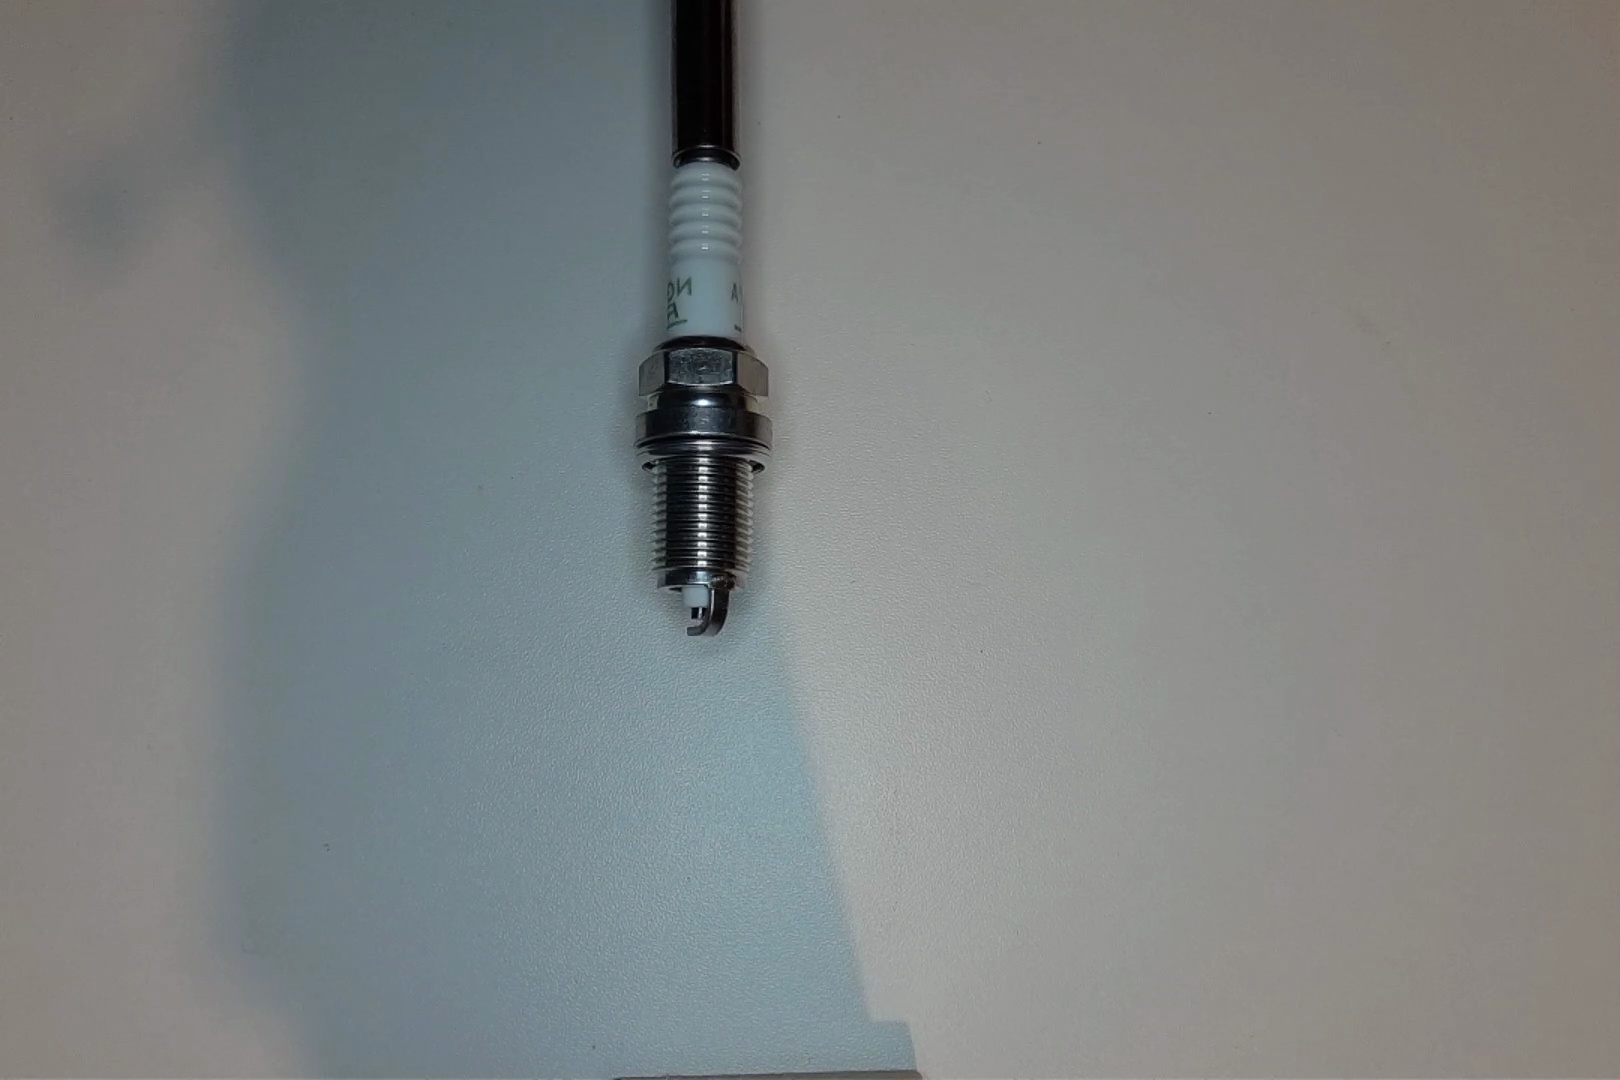
Label: no anomaly